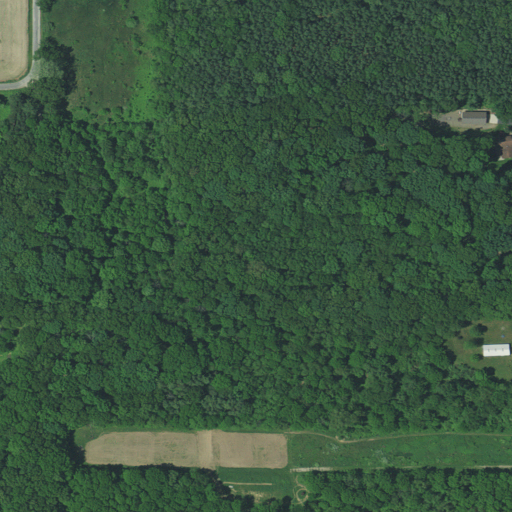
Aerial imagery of mountain in Indiana named Reeves Hill containing deciduous forest, evergreen forest, open development, pasture, and cultivated crops